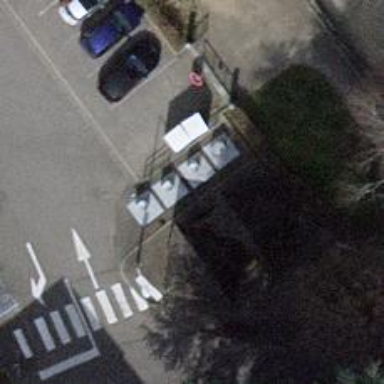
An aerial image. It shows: Recycling container in the area designated for recycling.